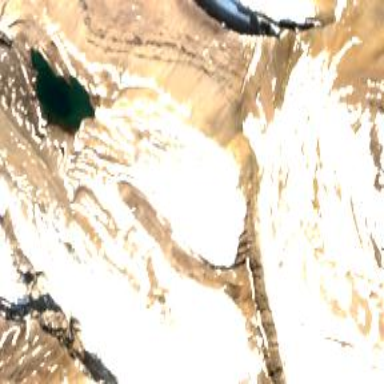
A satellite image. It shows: Stunning view of glacier.